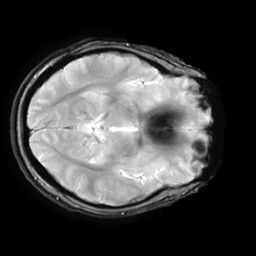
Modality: T2starw
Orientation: axial
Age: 22
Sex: male
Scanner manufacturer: ge
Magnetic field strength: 3 T
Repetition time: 0.65 s
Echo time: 0.02 s